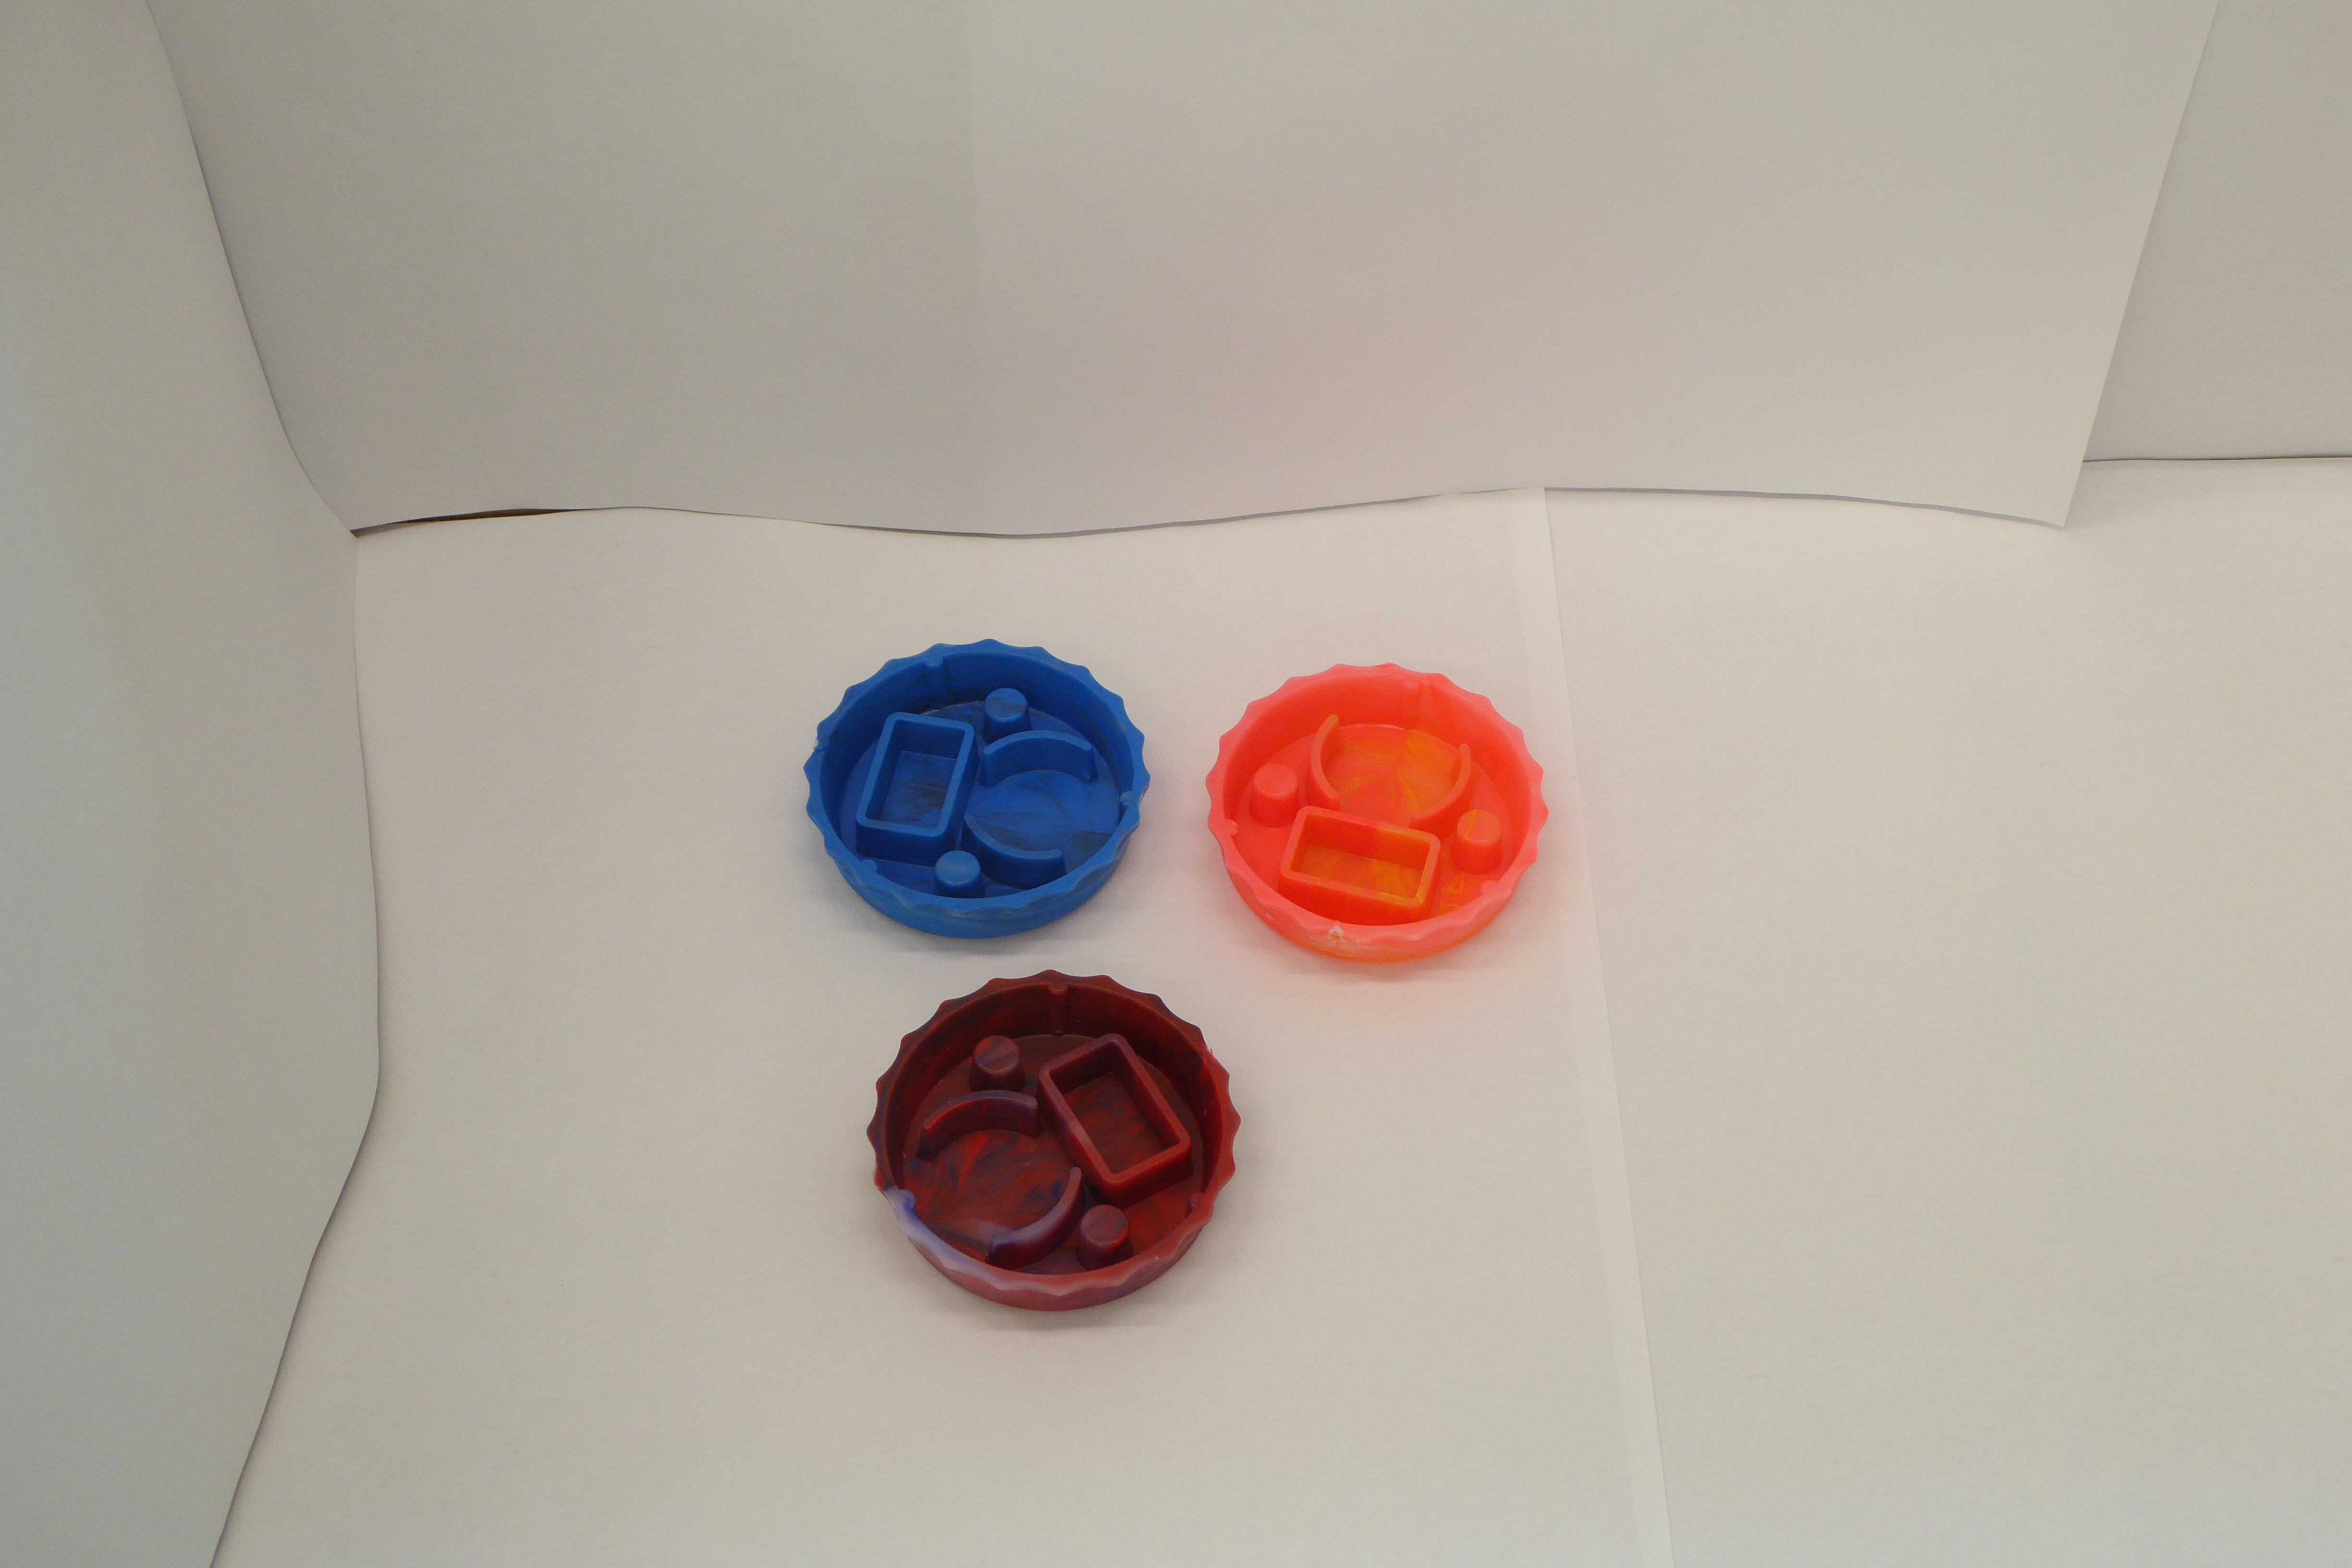
Label: Bottle Opener - Cover